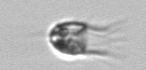
Label: Balanion